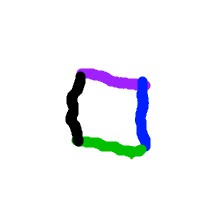
Shape: square